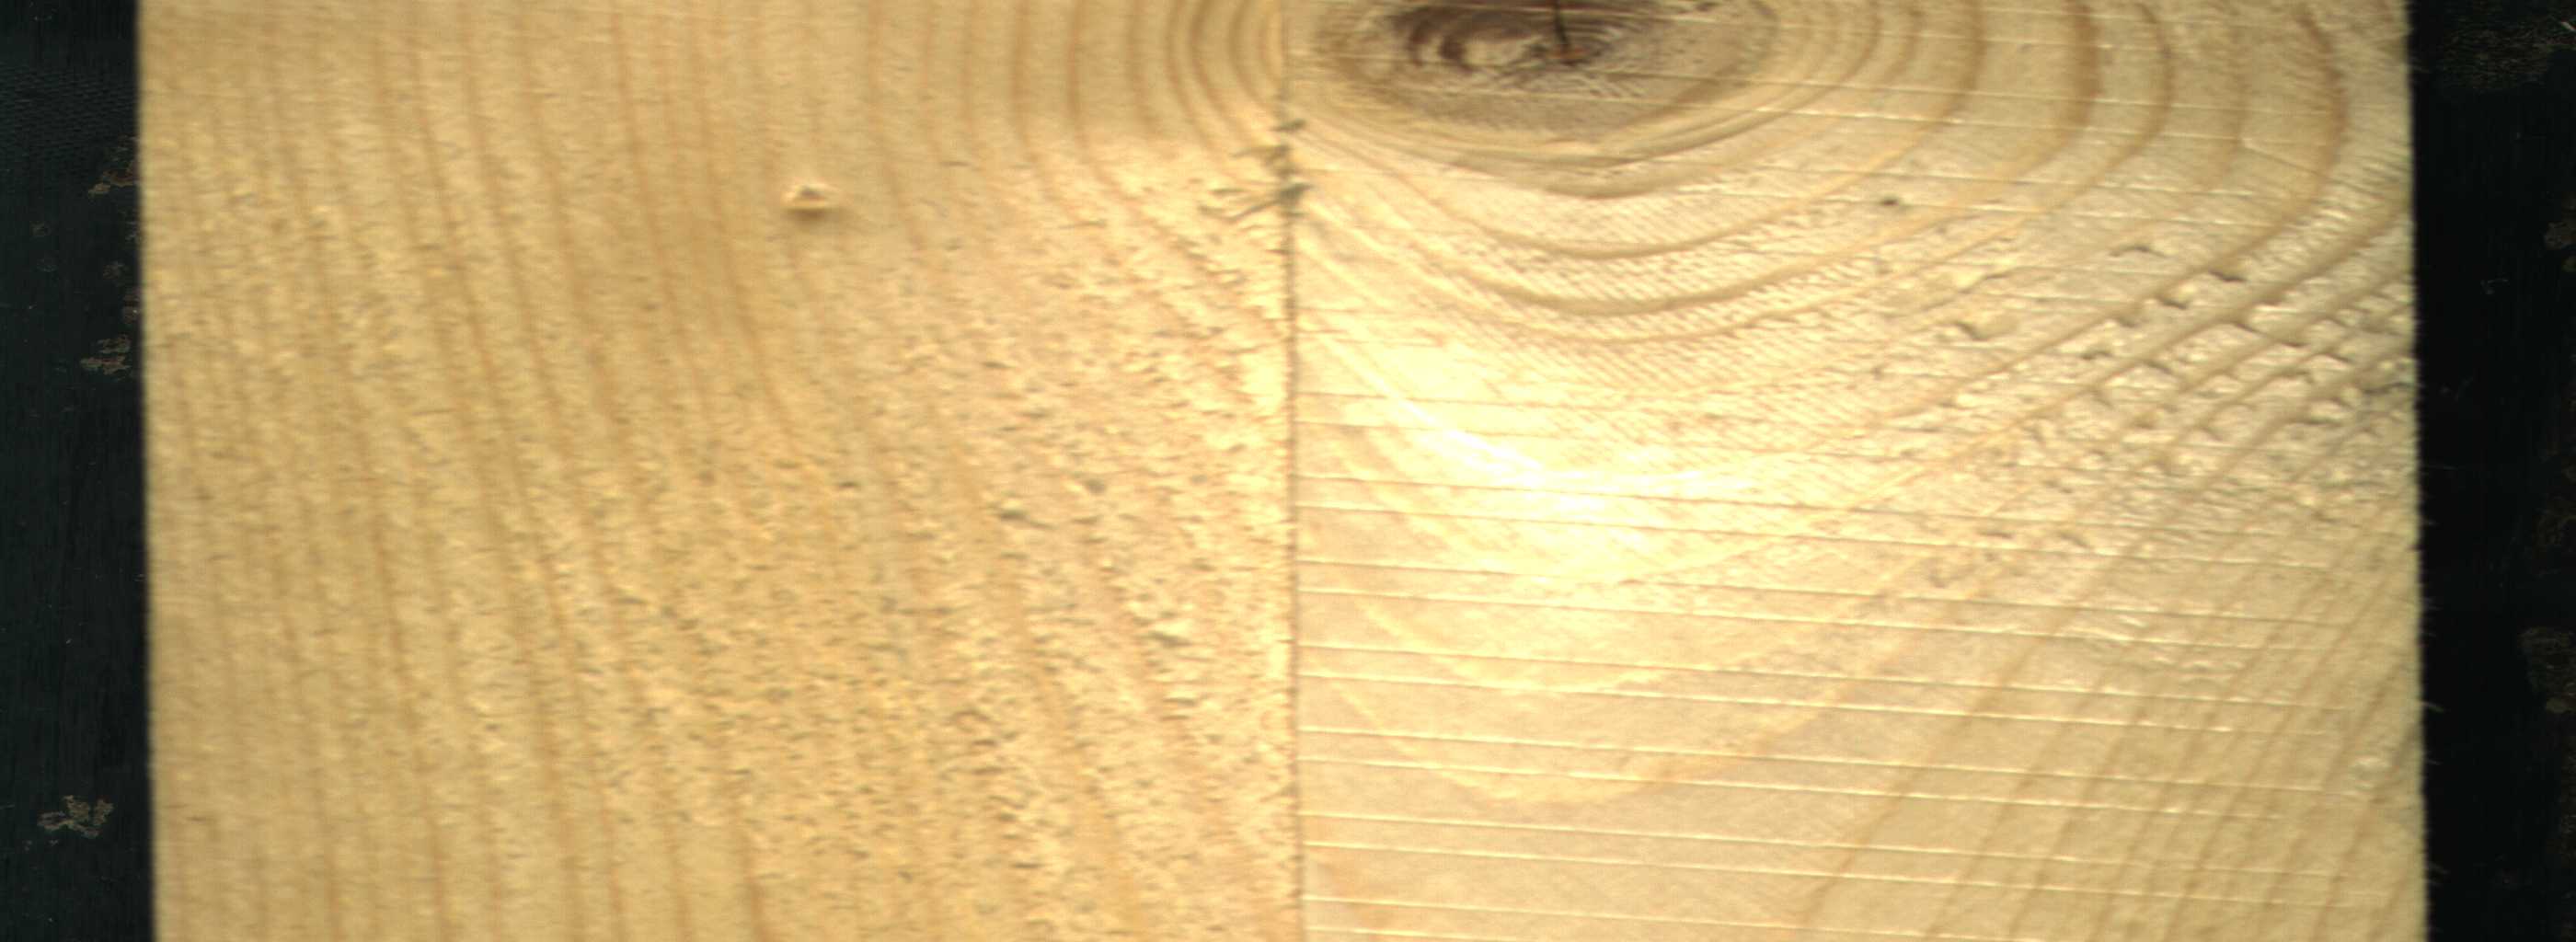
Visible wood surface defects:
knot_with_crack